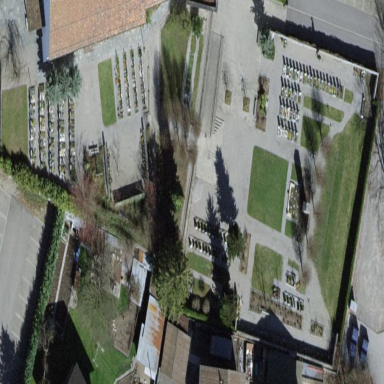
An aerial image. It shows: Cemetery.